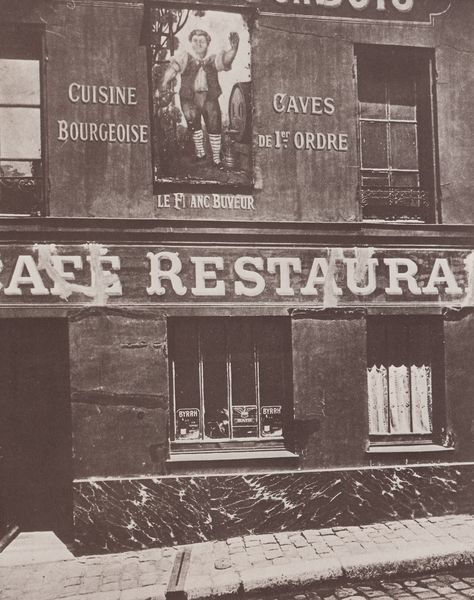
Titel: Ladenschilder, Café-Restaurant, Montmartre
Künstler: Jean Eugène Auguste Atget
Schlagwörter: mann, schatten, fenster, frankreich, glas, licht, straße, wand, architektur, gitter, schrift, fassade, pflaster, mauer, werbung, gardinen, vorhänge, foto, fotografie, photographie, bürgersteig, scheiben, trottoir, reklame, photo, grüßen